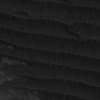
Atmospheric dust classification: not_dusty